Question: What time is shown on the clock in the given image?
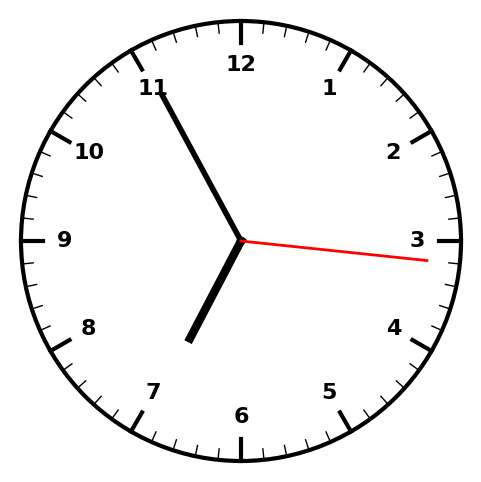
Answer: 06:55:16